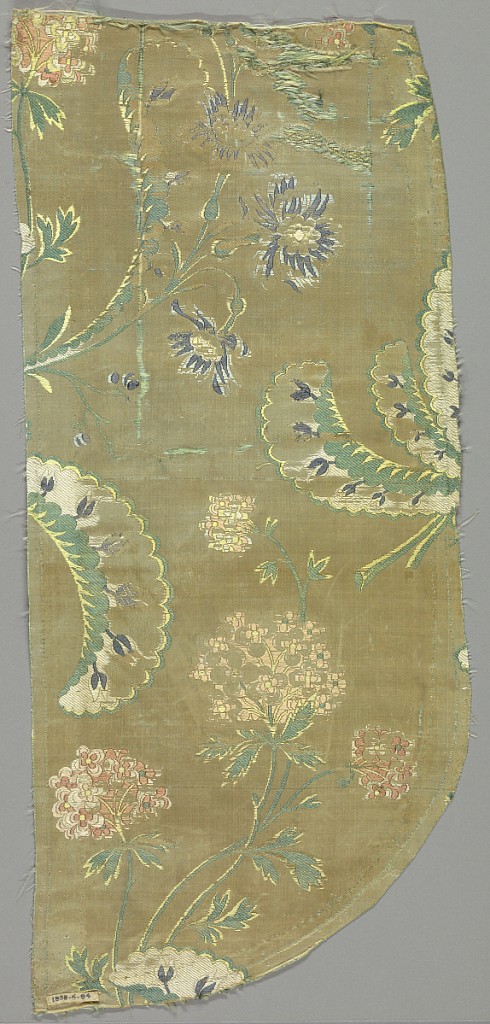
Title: Fragment
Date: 18th century
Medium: silk Technique: satin woven with supplementary weft patterning (brocaded)
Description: Taupe ground as design of green foliage with large leaves with several varieties of flowers in purple, pink, cream, and taupe silks.